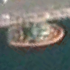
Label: civil